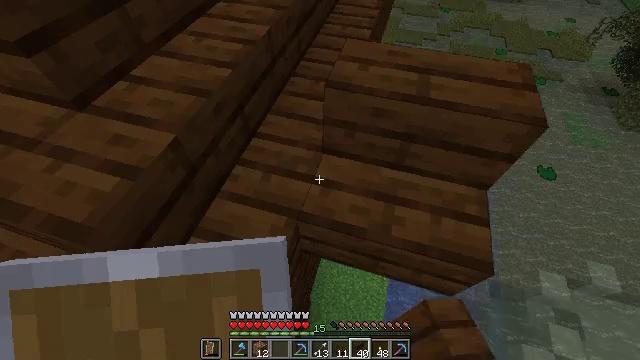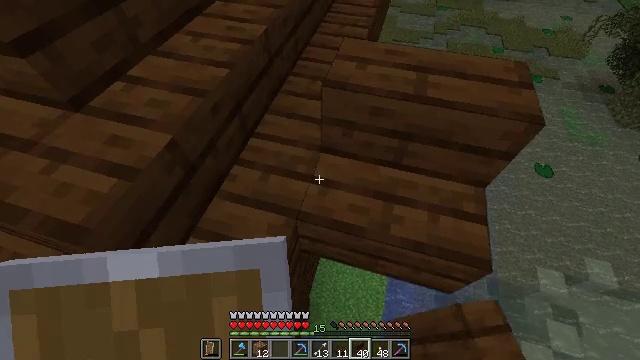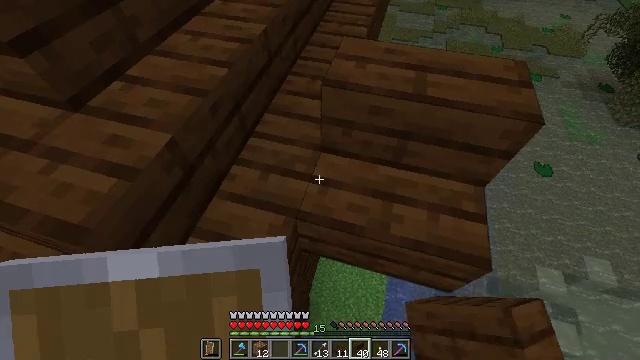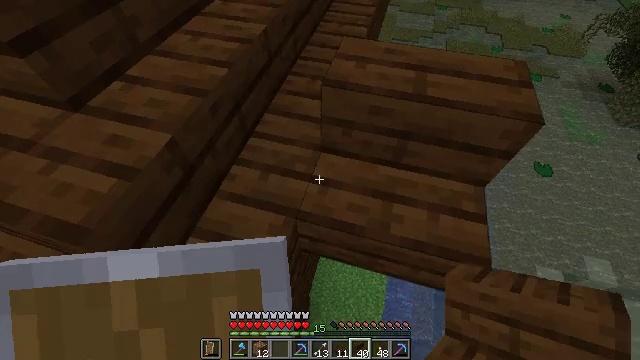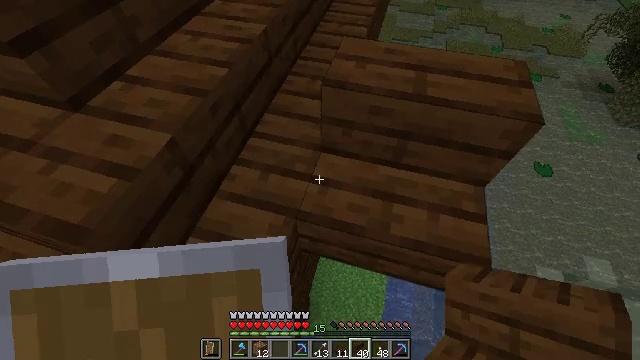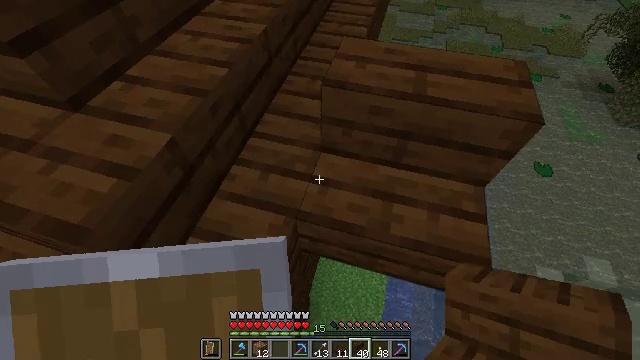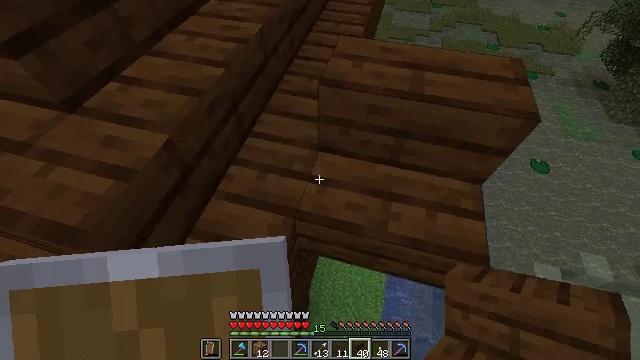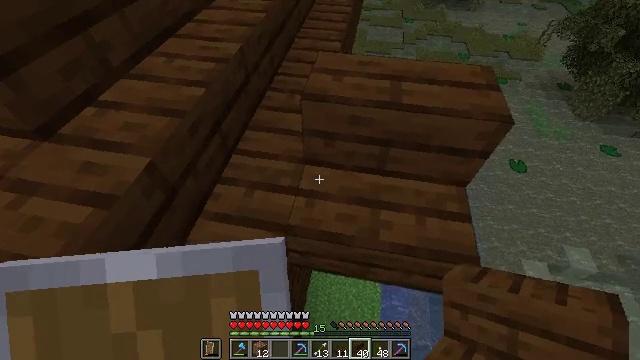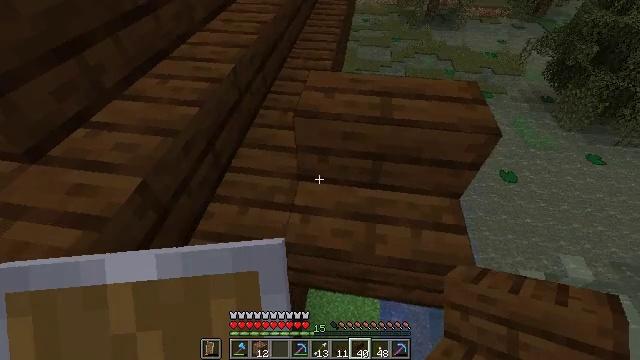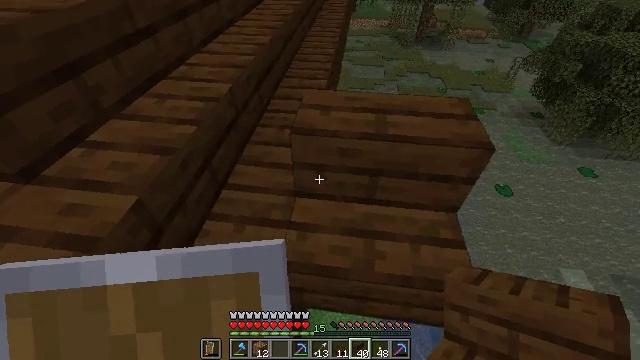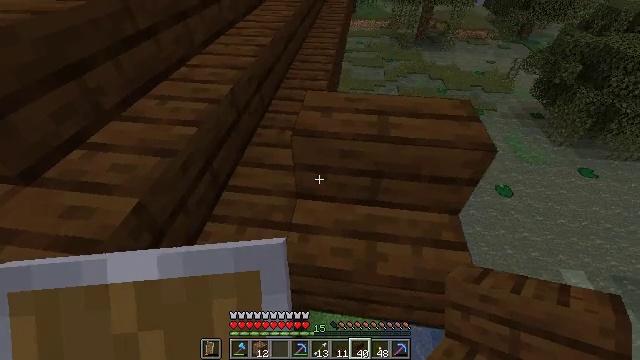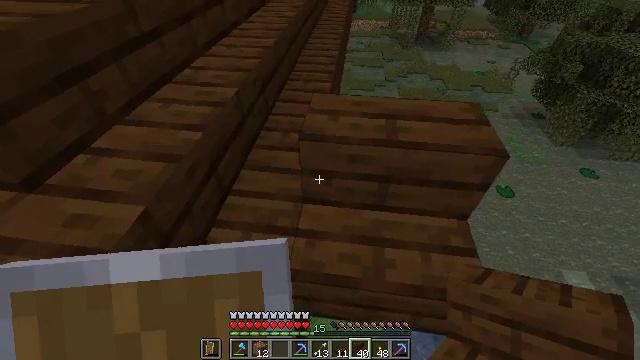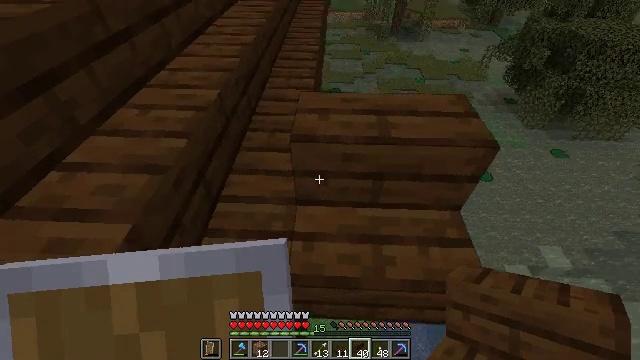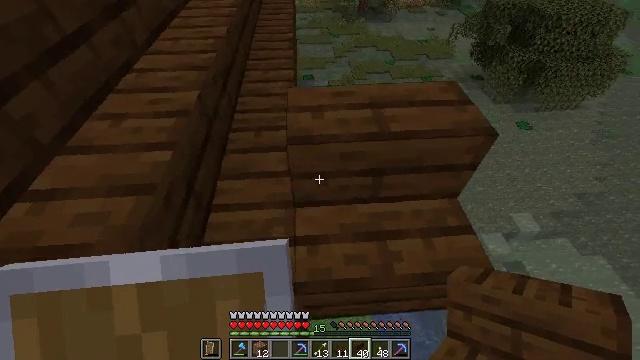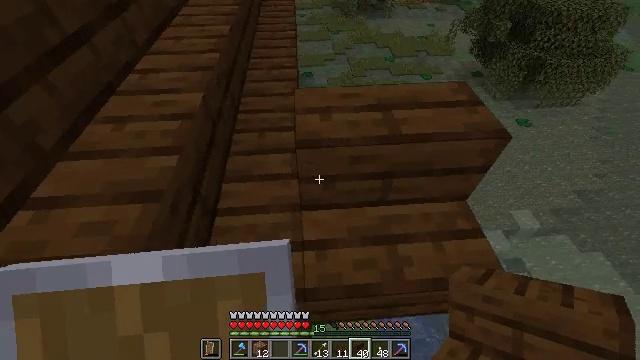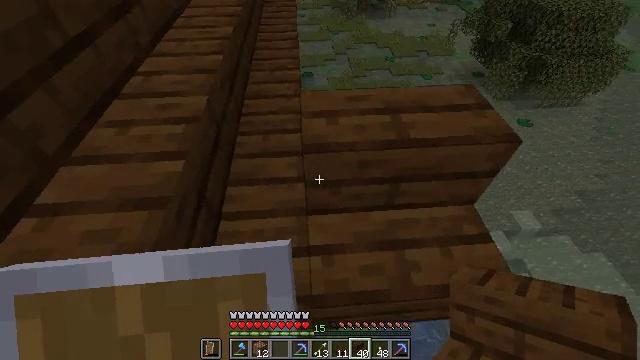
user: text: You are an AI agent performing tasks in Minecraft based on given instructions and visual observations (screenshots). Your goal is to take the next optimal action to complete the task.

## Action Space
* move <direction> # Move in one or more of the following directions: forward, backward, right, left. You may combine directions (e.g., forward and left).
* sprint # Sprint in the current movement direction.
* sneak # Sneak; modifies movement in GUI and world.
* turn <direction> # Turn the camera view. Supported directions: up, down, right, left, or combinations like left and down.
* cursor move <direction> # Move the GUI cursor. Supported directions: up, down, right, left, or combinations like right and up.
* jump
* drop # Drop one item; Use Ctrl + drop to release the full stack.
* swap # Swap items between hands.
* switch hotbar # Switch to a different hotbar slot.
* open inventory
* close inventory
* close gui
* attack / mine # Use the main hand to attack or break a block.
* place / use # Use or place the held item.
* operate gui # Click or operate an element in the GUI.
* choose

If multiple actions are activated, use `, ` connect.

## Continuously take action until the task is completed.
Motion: motion action
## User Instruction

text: Break the dark oak stairs to collect them.
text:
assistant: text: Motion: sneak
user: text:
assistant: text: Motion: sneak
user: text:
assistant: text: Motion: sneak
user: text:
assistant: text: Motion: sneak
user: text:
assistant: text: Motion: sneak
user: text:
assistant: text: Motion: sneak
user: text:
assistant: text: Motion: sneak, turn right and up
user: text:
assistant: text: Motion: sneak, turn right and up
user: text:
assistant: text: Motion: sneak, turn right and up
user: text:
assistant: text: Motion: move forward and move left, sneak
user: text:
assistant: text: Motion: move forward and move left, sneak
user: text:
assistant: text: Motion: move forward and move left, sneak, turn right and down
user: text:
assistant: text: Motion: move forward and move left, sneak, turn right and down
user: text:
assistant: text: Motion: move forward and move left, sneak
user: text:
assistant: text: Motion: move forward and move left, sneak
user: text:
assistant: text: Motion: move forward and move left, sneak
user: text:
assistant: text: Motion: move left, sneak
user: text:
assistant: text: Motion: move left, sneak, turn right
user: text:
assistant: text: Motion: sneak, turn right
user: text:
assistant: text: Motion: move forward, sneak, turn right and down
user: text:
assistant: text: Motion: move forward, sneak, turn right
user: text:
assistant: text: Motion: move forward, sneak, switch to hotbar 1
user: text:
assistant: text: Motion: sneak, turn right and down, switch to hotbar 1
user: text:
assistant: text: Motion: sneak, turn right and down, switch to hotbar 1
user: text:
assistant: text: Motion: sneak, switch to hotbar 1
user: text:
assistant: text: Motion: sneak
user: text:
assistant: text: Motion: sneak, attack / mine
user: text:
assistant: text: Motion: sneak, attack / mine
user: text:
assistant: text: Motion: sneak, attack / mine
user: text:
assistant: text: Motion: move forward, sneak, turn right, attack / mine